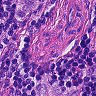
Metastatic tissue present: yes